Field crop: maize
Growth stage: 1
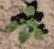
Species: chenopodium